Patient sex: F
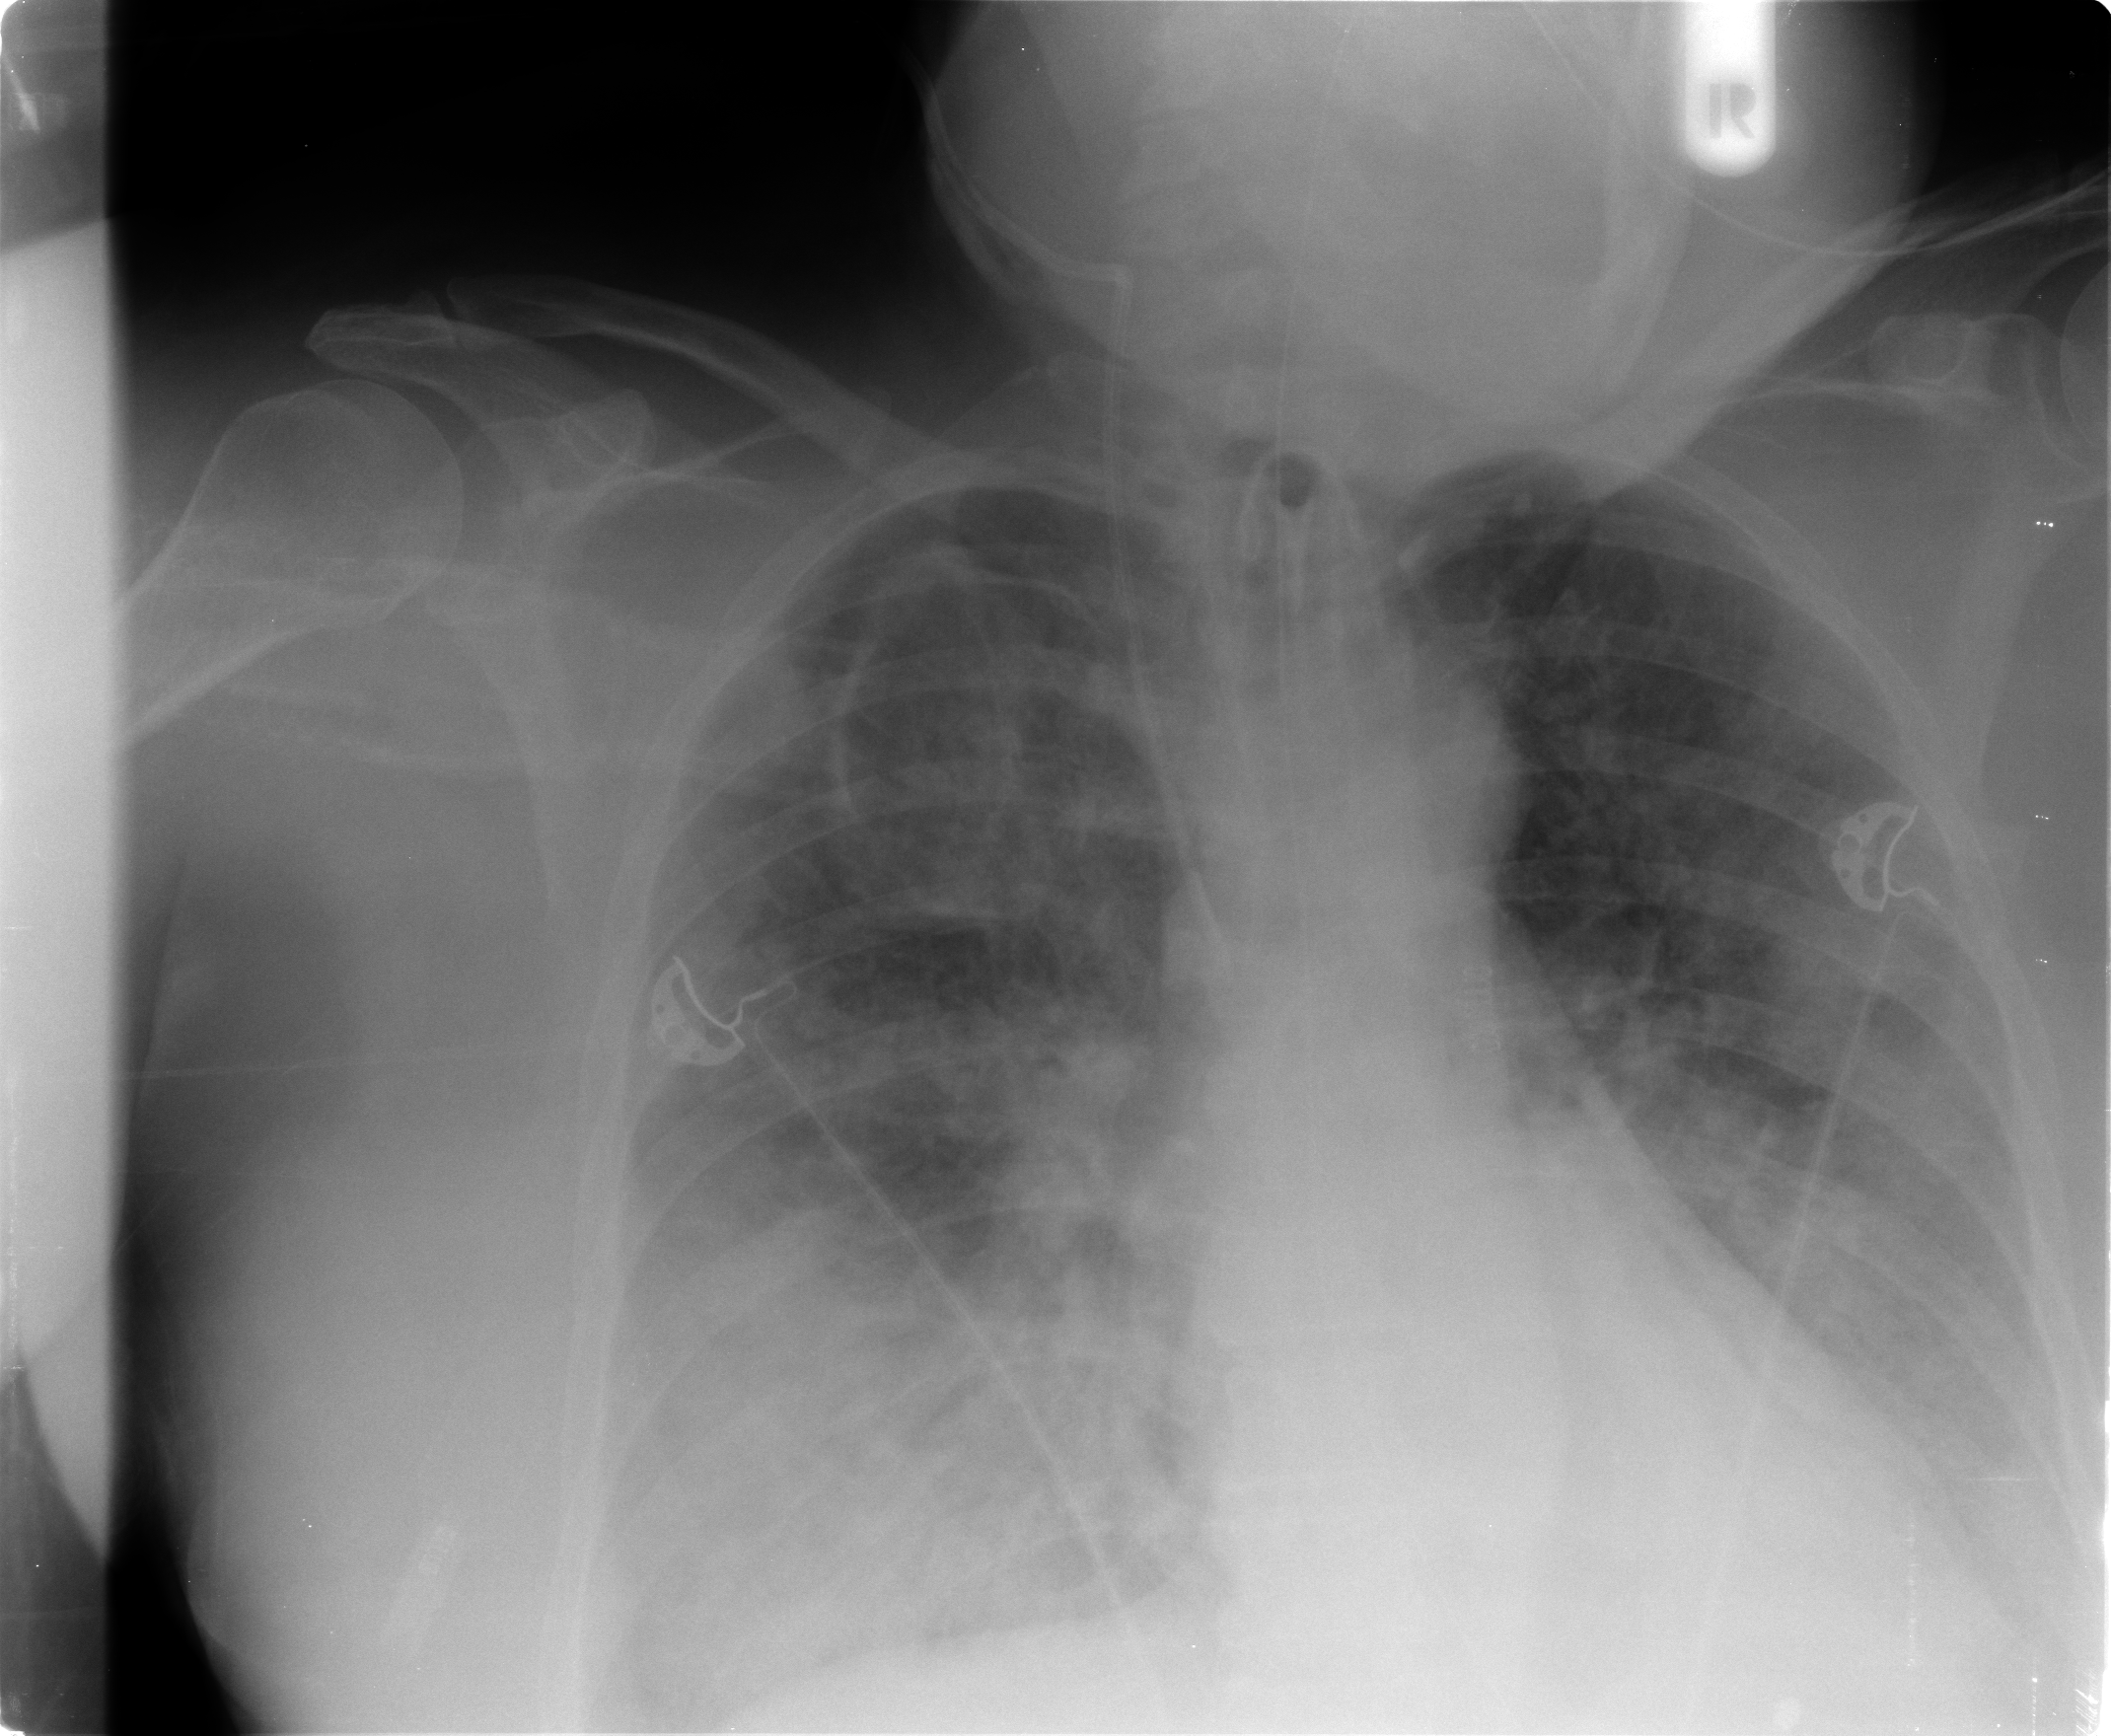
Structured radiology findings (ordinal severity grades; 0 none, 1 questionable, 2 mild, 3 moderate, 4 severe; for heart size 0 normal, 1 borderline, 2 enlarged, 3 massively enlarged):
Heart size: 0
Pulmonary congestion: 2
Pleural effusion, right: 2
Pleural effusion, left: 2
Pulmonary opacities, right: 3
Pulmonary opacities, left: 3
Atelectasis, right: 3
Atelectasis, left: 3